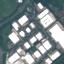
Land use / land cover: Industrial